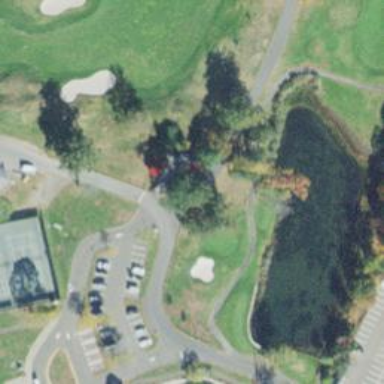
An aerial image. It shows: Service road used as golf cart path.